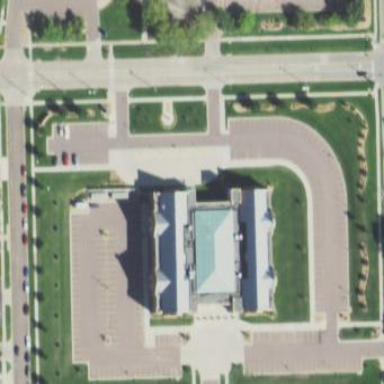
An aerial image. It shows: Hospital building.